Question: I created a program that displays a text: "0 $" and when we click on it that increases the money and displays a new image.
If you do not understand look at the pictures:

You see that the first image "0 $" is displayed correctly, but when I click on the mouse, the first text persists and the new text is drawn over it.
Here is my code:
'''
import pygame
from pygame.locals import *
#Init pygame
pygame.init()
window_size = (960,480)
window = pygame.display.set_mode(window_size,RESIZABLE)
pygame.display.set_caption("Space Shooter")
#COLOR
WHITE = (255,255,255)
BLACK = ( 0, 0, 0)
#Variables
money = 0
#Font
calibri_font = pygame.font.SysFont("Calibri",50)
#Load image,surface
light = pygame.image.load("light.png")
bg = pygame.image.load("space.jpg").convert()
plane = pygame.image.load("plane.png").convert_alpha()
#Transfo sprite
light = pygame.transform.scale(light,(500,550))
plane = pygame.transform.scale(plane,(1000,550))
#Text
money_text_surface = calibri_font.render(str(money) +" $",True, WHITE)
#Rect
money_text_rect = money_text_surface.get_rect()
position_light= rotate_light = light.get_rect()
position_plane = plane.get_rect()
#Position
money_text_rect.centerx =750
money_text_rect.centery =425
#other
plane_speed = (0,0)
#functions
def move(speed, acceleration):
vx, vy = speed
ax, ay = acceleration
speed = (vx + ax, vy + ay)
return speed
#Event loop
continue = True
while continue:
#FPS limit
pygame.time.Clock().tick(90)
for event in pygame.event.get():
if event.type == QUIT:
continue = False
elif event.type == KEYDOWN:
if event.key == K_RIGHT:
plane_s = move(plane_speed, (10,0))
elif event.key == K_LEFT:
plane_speed = move(plane_speed, (-10,0))
if event.key == K_UP:
plane_speed = move(plane_speed, (0,-10))
elif event.key == K_DOWN:
plane_speed = move(plane_speed, (0,10))
elif event.type == KEYUP:
if event.key == K_RIGHT:
plane_speed = move(plane_speed, (-10,0))
elif event.key == K_UP:
plane_speed = move(plane_speed, (0,10))
elif event.key == K_DOWN:
plane_speed = move(plane_speed, (0,-10))
elif event.key == K_LEFT:
plane_speed = move(plane_speed, (10,0))
elif event.type == MOUSEBUTTONDOWN:
if event.button == 1:
money +=10
money_text_surface = calibri_font.render(str(money) +" $",True,WHITE)
i=0
for loop in range(1):
rotate_light = pygame.transform.rotate(light, 1+i)
i+= 1
#Logic
vx, vy = plane_vitesse
position_plane.left += vx
position_plane.top += vy
#Display
bg.blit(money_text_surface, money_text_rect)
window.blit(fond, (0,0))
window.blit(rotate_light, position_light)
window.blit(avion, position_plane)
pygame.display.flip()
'''
Thanks!
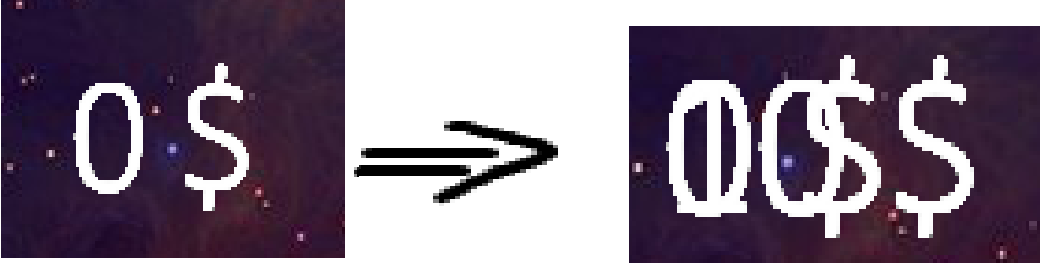
Answer: If I understand you correctly, you want to blit the money onto a money background image/surface. You have to create a copy of the original background and then blit the newly rendered text onto it, otherwise you would blit more and more text surfaces on the same original surface.
In this example I do that in the 'render_money' function and return the copy ('money_surf') with the current money on it. Then I assign it to the 'money_surf' variable in the 'main' function where I blit it. If the user clicks on the image, I check if the mouse pos collides with the 'money_rect', increase the money and re-render the money surface.
'''
import pygame as pg
pg.init()
CALIBRI_FONT = pg.font.SysFont('Calibri', 50)
# The money background surface.
# Replace these two lines with your loaded image.
MONEY_SURF = pg.Surface((150, 70))
MONEY_SURF.fill((0, 60, 120))
def render_money(money):
"""Blit the money onto a copy of the money background image."""
money_text_surf = CALIBRI_FONT.render(str(money)+' $', True, (230, 250, 250))
# Make a copy of your background image, so that the original is not modified.
money_surf = MONEY_SURF.copy()
money_surf.blit(money_text_surf, (10, 10))
return money_surf
def main():
screen = pg.display.set_mode((640, 480))
clock = pg.time.Clock()
money = 0
money_surf = render_money(money)
# This rect serves as the blit position and for the collision detection.
money_rect = money_surf.get_rect(topleft=(100, 200))
done = False
while not done:
for event in pg.event.get():
if event.type == pg.QUIT:
done = True
elif event.type == pg.MOUSEBUTTONDOWN:
# Check if the rect collides with the mouse pos (event.pos).
if money_rect.collidepoint(event.pos):
money += 10
# Now re-render the money surface.
money_surf = render_money(money)
screen.fill((30, 30, 30))
screen.blit(money_surf, money_rect)
pg.display.flip()
clock.tick(60)
if __name__ == '__main__':
main()
pg.quit()
'''